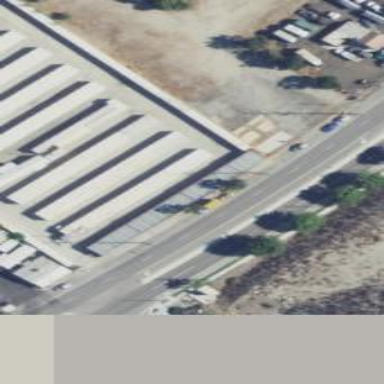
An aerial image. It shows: Warehouse building used for warehousing.